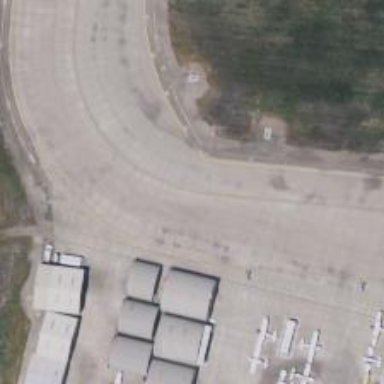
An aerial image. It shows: Image of taxiway at airport.